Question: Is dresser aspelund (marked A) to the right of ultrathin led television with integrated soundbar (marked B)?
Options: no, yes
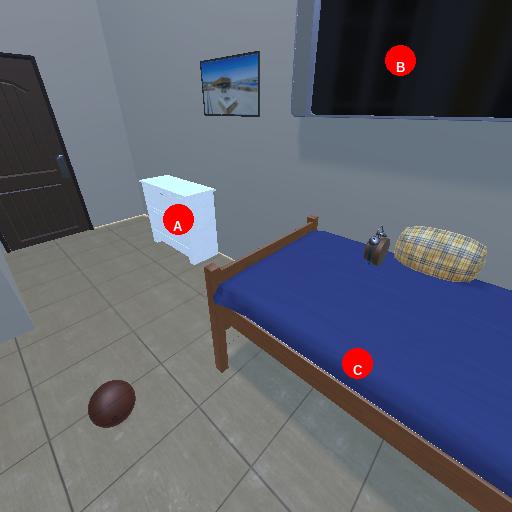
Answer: no